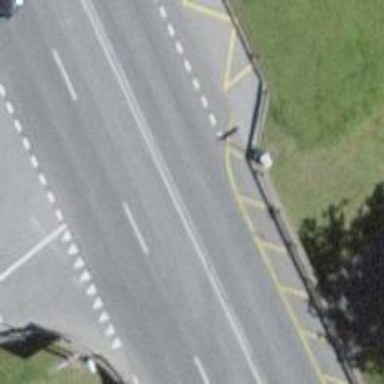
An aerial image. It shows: Secondary road with cycling lane on both sides. The surface of the road is asphalt.